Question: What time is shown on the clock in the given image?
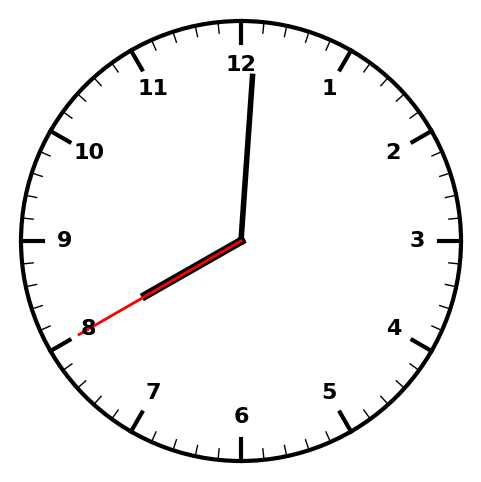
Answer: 08:00:40